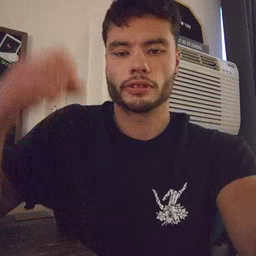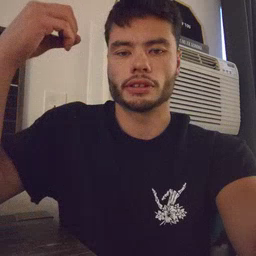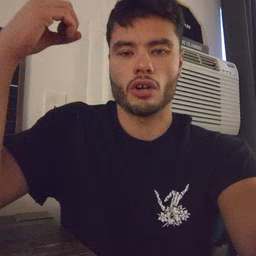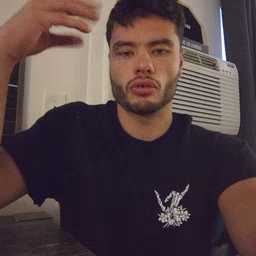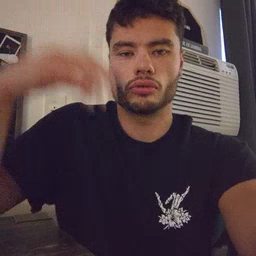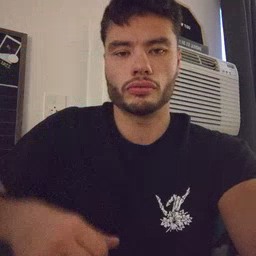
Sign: shower